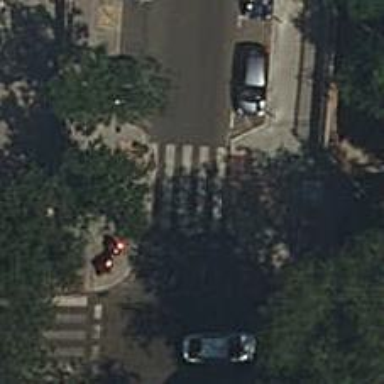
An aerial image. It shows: Marked crossing on the road.